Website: macys
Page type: customer-info-address
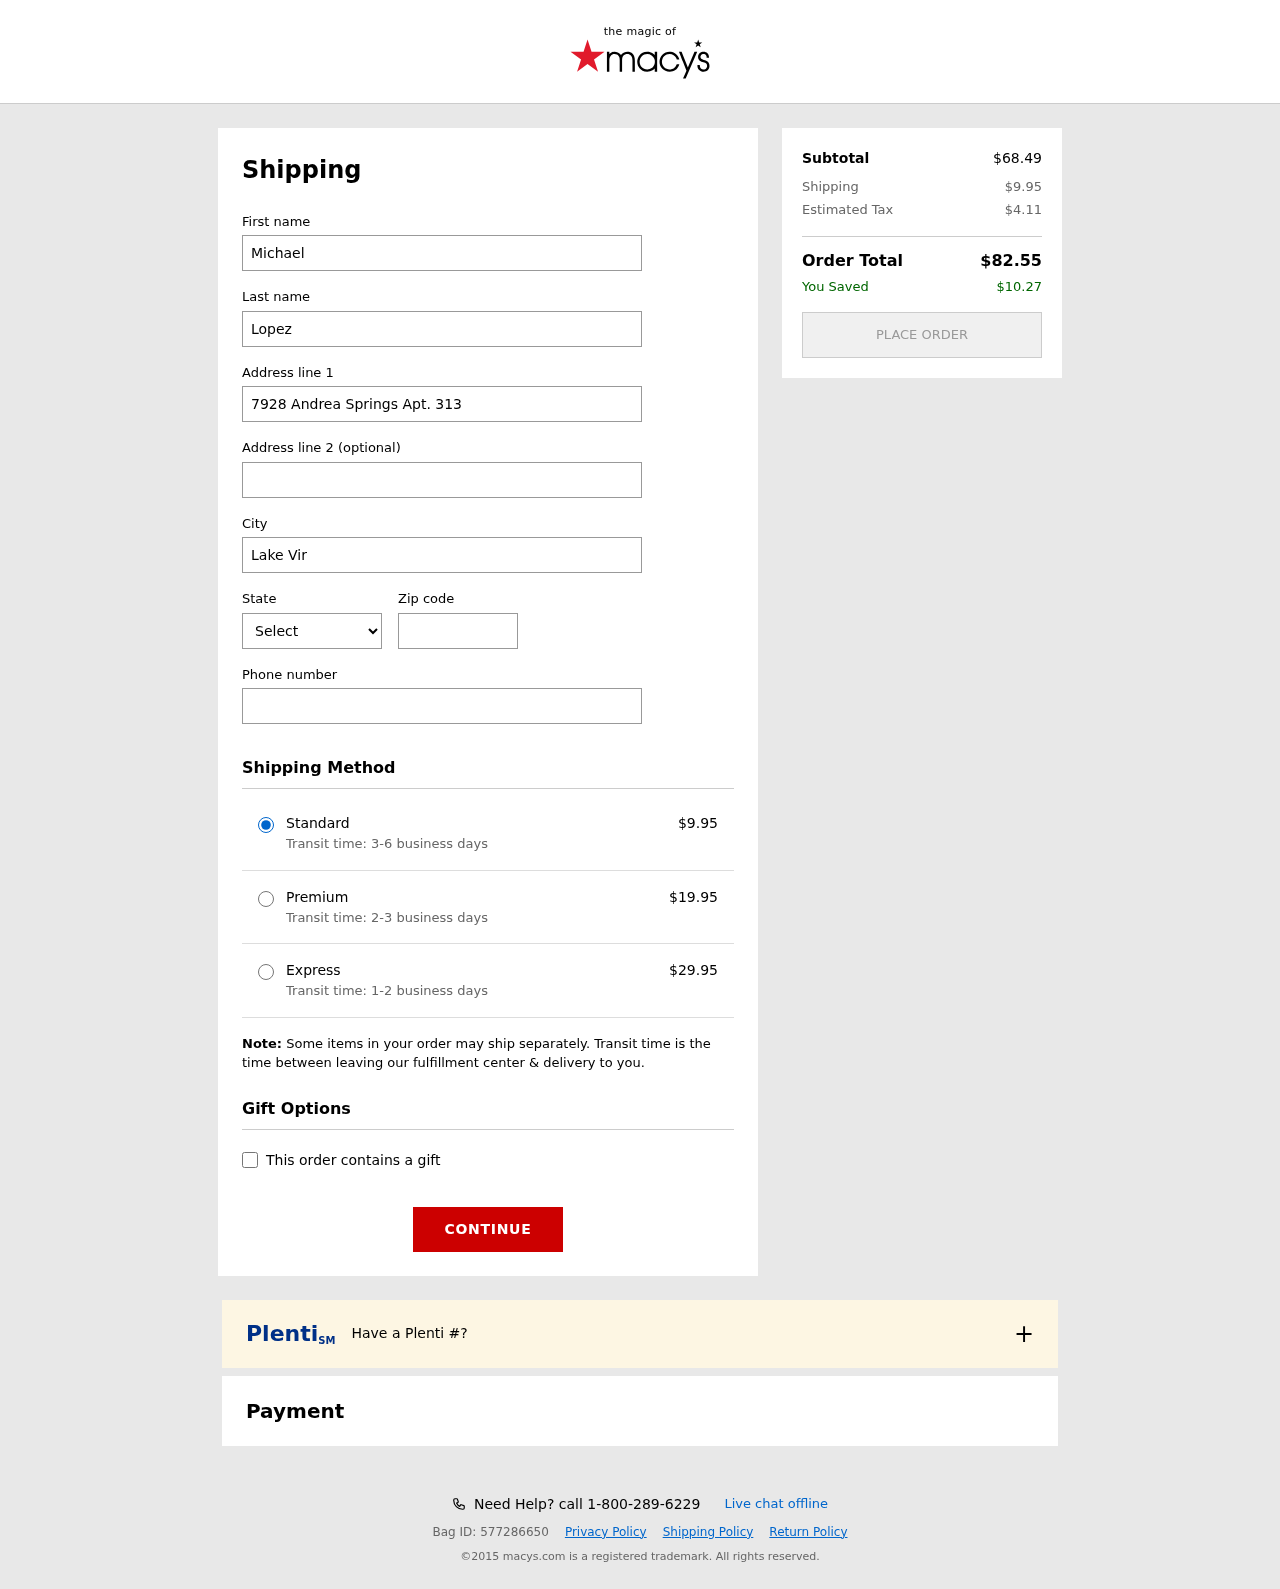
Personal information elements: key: PII_CITY
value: Lake Virginiaton
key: PII_FIRSTNAME
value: Michael
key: PII_LASTNAME
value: Lopez
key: PII_PHONE
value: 2099735211
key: PII_POSTCODE
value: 31395
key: PII_STATE_ABBR
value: HI
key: PII_STREET
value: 7928 Andrea Springs Apt. 313
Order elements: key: ORDER_SHIPPING_COST
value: $9.95
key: ORDER_SHIPPING_COST_PREMIUM
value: $19.95
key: ORDER_SHIPPING_COST_EXPRESS
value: $29.95
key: ORDER_SUBTOTAL
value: $68.49
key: ORDER_TAX
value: $4.11
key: ORDER_TOTAL
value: $82.55
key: ORDER_SAVINGS
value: $10.27